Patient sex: F
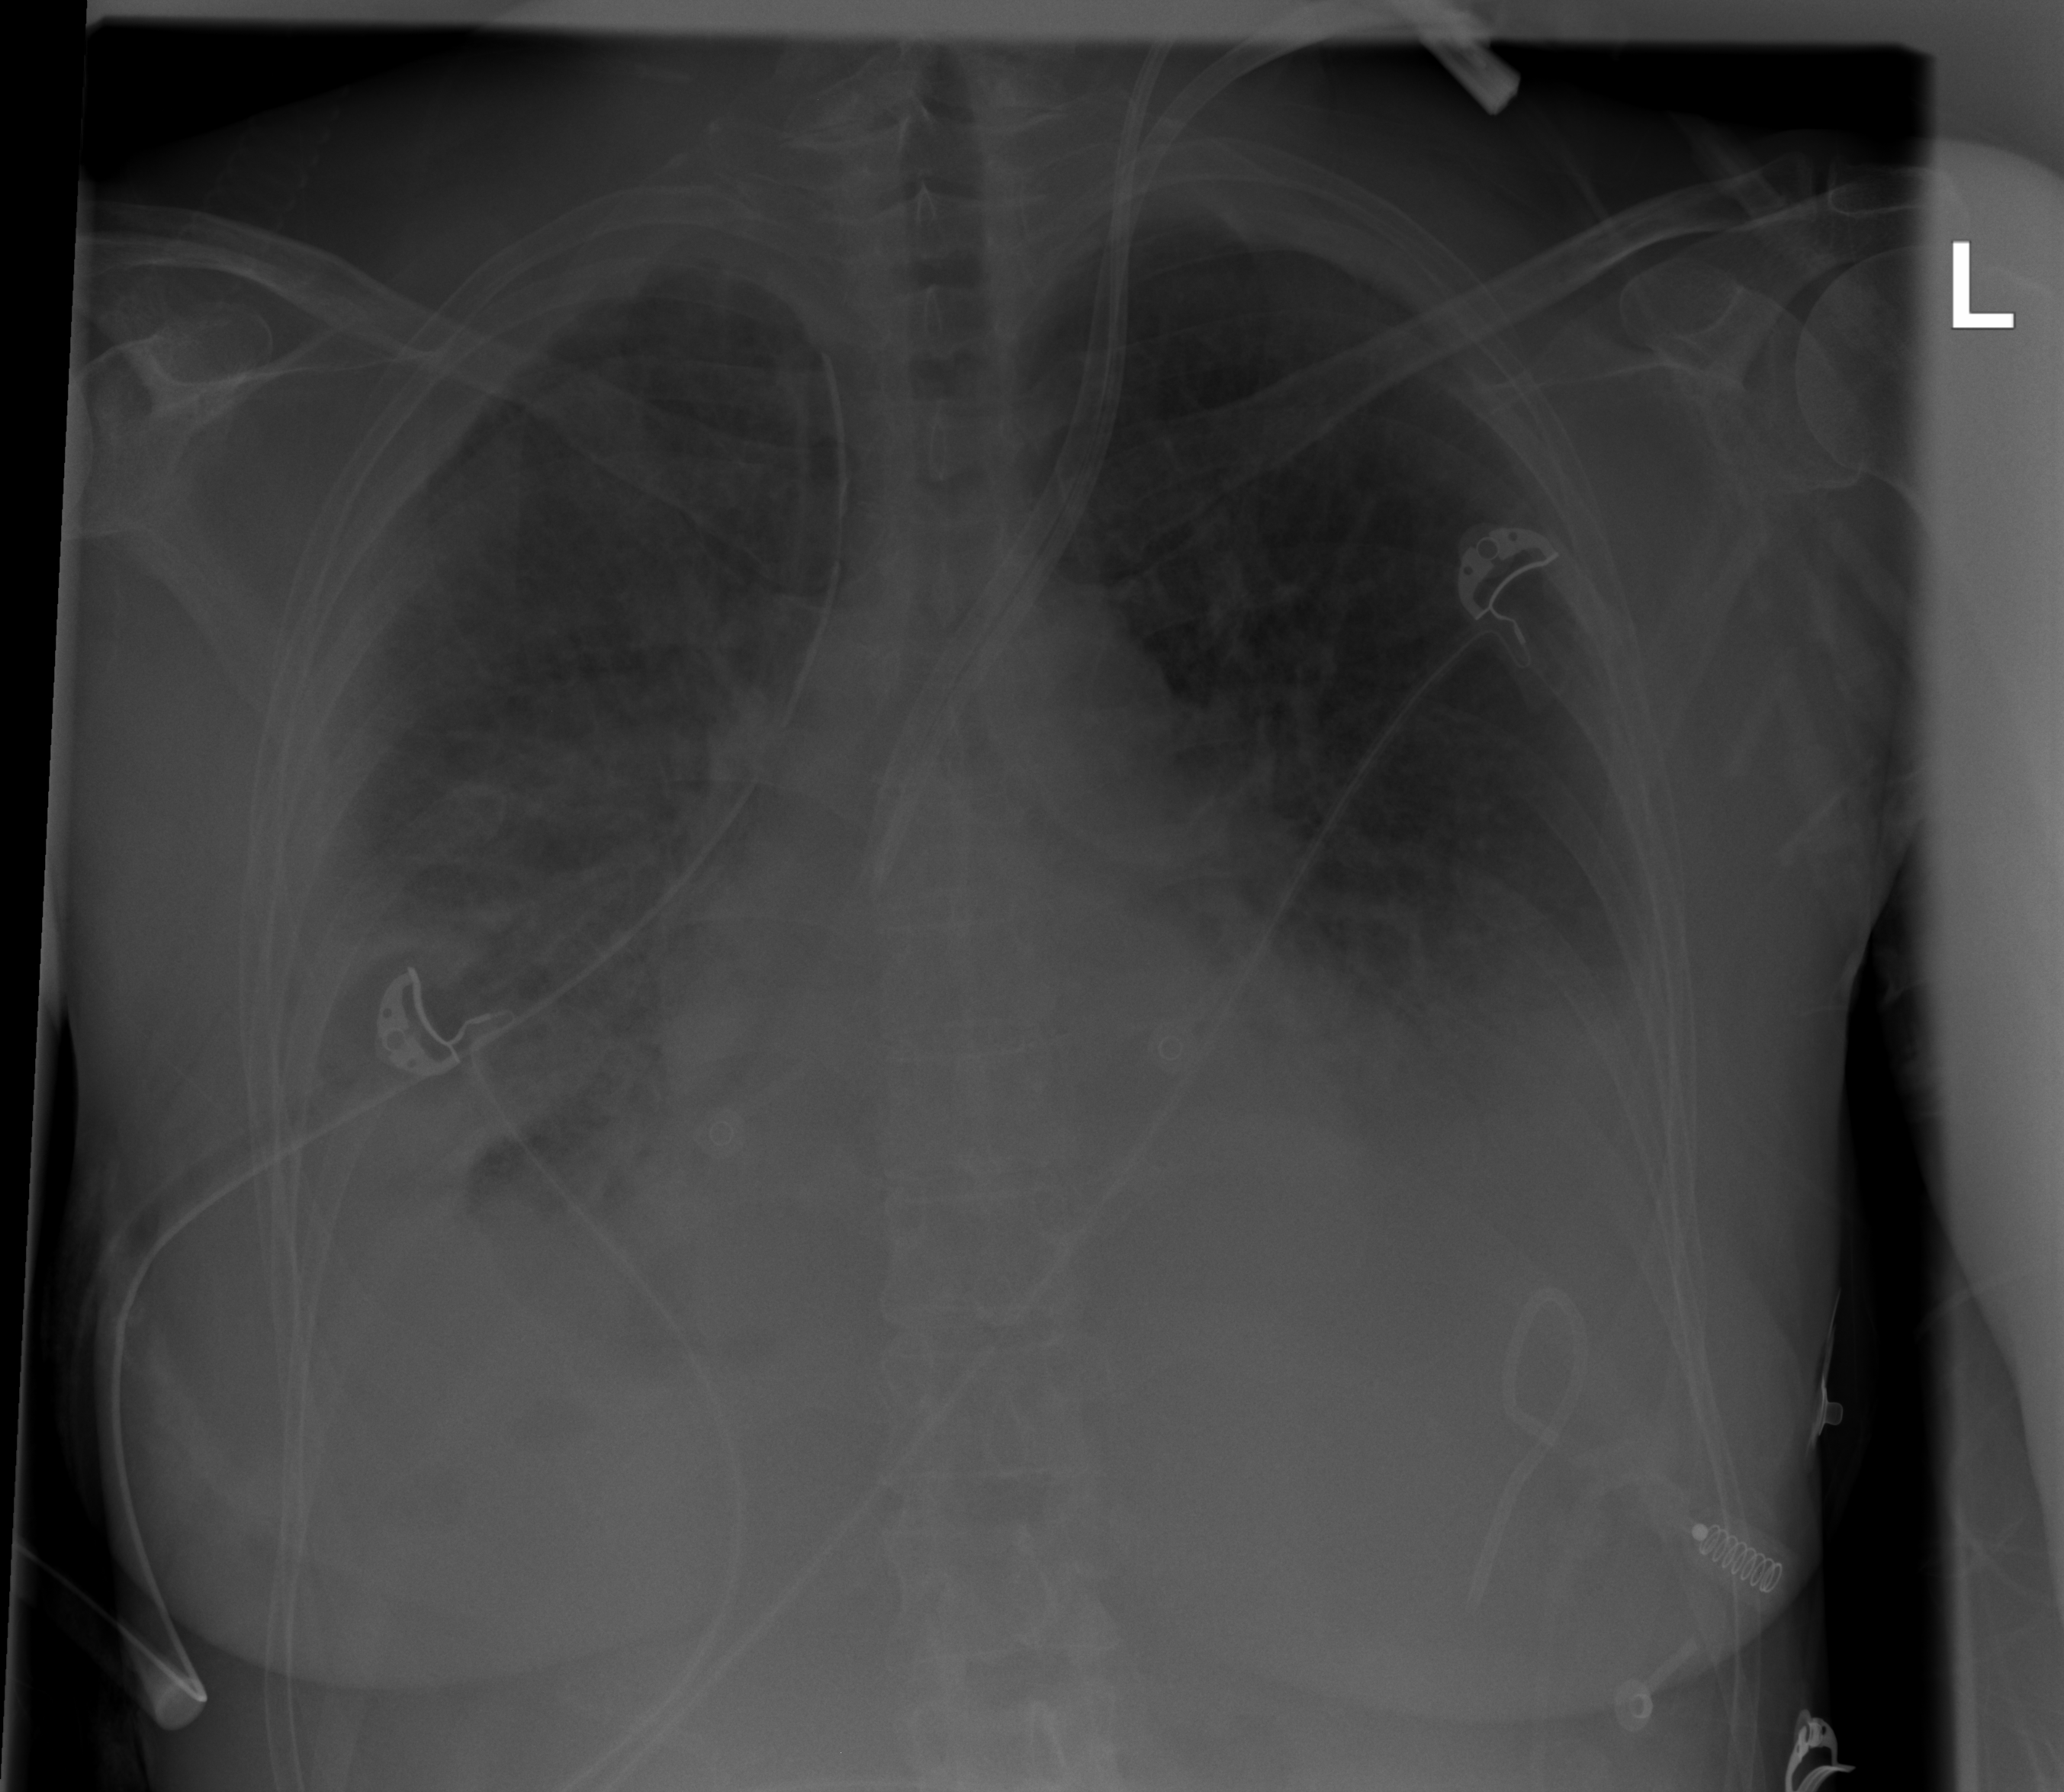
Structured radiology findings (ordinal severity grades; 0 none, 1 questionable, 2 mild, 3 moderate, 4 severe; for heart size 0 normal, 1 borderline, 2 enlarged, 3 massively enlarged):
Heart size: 0
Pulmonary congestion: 2
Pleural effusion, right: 2
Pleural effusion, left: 2
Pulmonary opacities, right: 2
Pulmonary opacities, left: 2
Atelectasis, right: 3
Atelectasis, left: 3